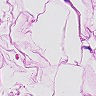
Metastatic tissue present: no